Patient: sex F, age 31
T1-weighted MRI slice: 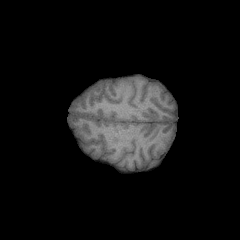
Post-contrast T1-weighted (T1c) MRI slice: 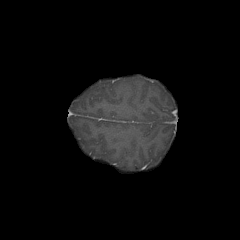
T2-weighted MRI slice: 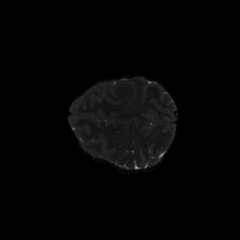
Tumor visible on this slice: no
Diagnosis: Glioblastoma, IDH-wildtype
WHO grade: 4